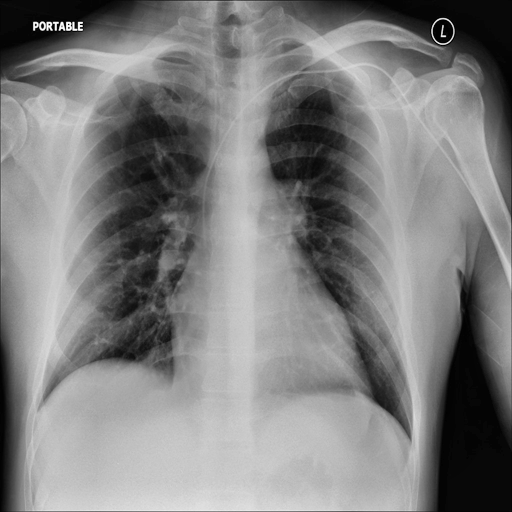
Finding: NORMAL